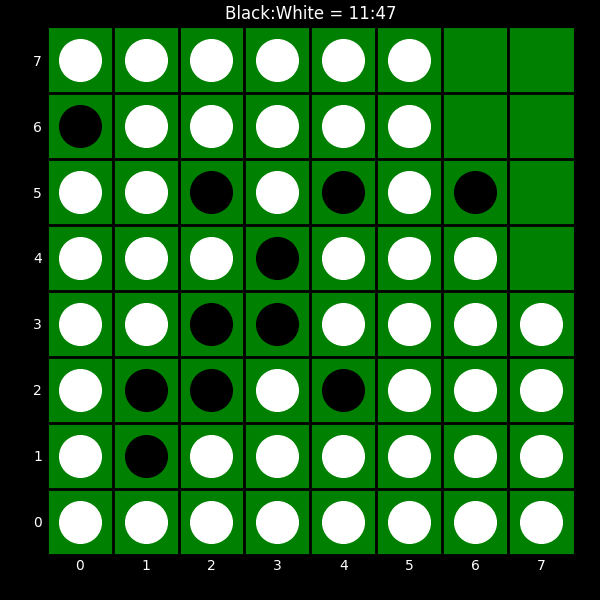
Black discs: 11
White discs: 47